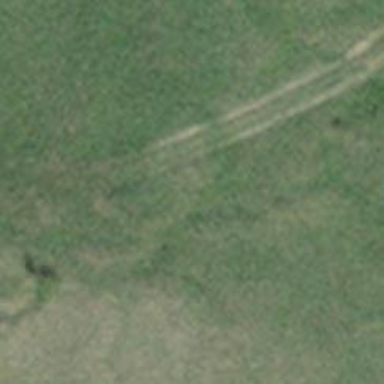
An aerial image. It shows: Track with grade 4 track type.